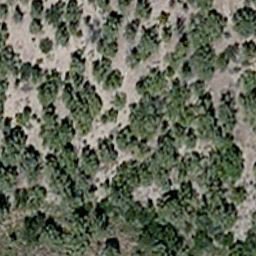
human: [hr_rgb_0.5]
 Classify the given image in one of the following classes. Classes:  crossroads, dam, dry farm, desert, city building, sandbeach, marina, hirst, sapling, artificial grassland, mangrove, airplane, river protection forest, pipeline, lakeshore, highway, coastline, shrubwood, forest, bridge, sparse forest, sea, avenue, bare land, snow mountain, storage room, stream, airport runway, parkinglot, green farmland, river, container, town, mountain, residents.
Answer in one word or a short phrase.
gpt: sparse forest